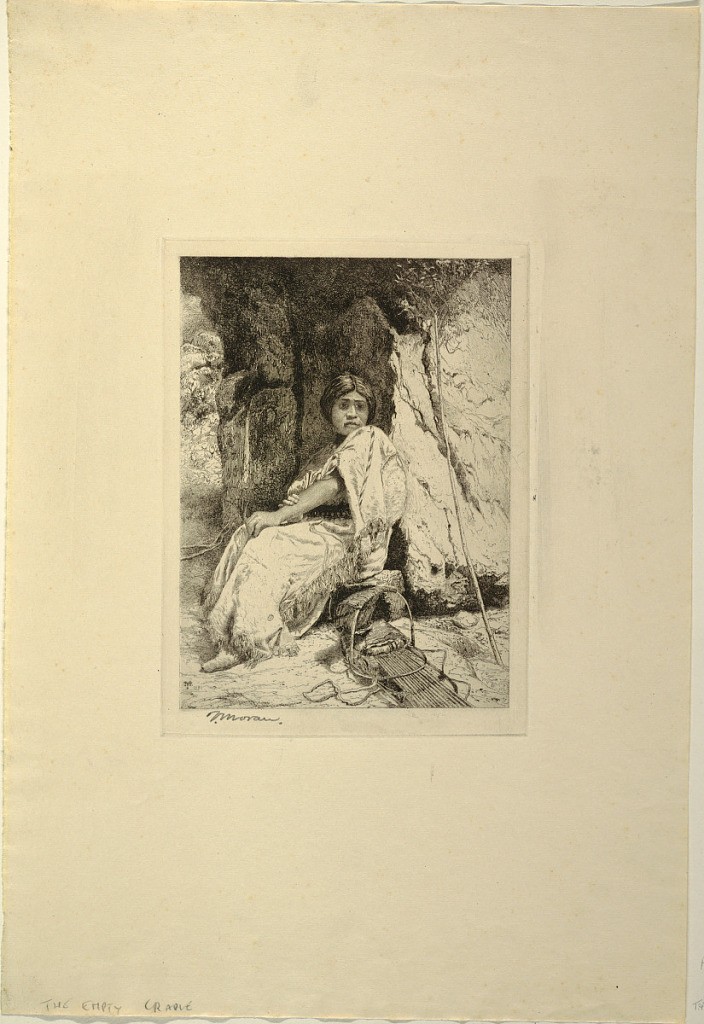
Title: The Empty Cradle
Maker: Thomas Moran, American, b. Britain, 1837–1926
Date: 1880
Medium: Etching in black ink on tan paper
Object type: Print
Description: Native American woman, seated, facing left, looking at an empty cradle in the foreground. A rocky formation in the background.